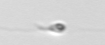
Label: flagellate_morphotype3